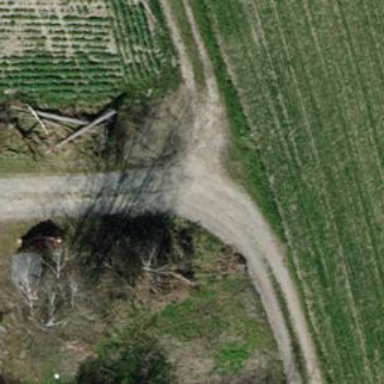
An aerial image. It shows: Grass track with grade3 tracktype.